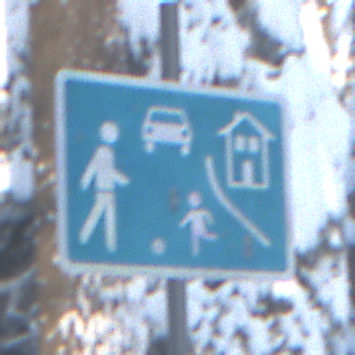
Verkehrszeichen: BeginnVerkehrsberuhigterBereich
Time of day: MorningAfternoon
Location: Outdoor (Nature)
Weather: Clear
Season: Winter
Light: Natural